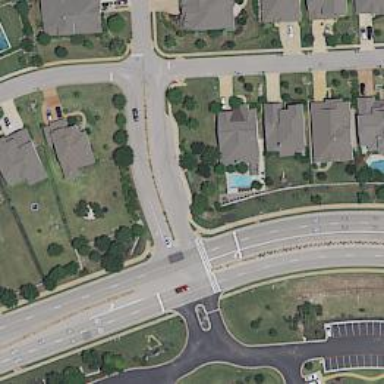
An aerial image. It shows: Residential road.